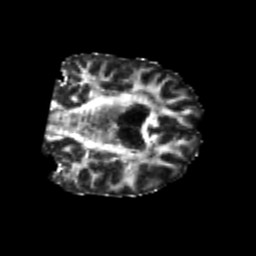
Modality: FA
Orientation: coronal
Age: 25
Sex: male
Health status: healthy
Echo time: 0.074 s